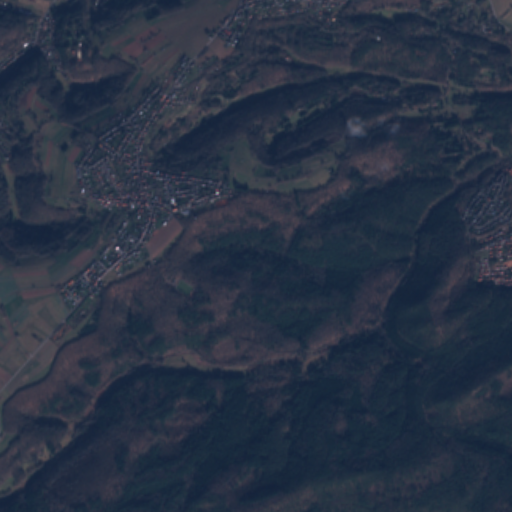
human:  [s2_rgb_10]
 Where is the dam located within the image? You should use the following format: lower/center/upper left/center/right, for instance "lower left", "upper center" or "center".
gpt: The dam is located in the lower right of the image.
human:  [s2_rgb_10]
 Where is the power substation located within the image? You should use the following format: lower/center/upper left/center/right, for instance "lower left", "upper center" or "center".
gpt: The power substation is located in the center left of the image.
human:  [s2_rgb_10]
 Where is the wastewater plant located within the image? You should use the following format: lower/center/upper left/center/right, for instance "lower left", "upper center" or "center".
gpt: The wastewater plant is located in the center left of the image.
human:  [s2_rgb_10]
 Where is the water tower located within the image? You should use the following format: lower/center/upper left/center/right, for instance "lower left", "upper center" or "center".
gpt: The water tower is located in the center of the image.
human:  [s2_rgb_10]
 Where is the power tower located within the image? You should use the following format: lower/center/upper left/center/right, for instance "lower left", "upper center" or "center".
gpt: There is no power tower in the image.